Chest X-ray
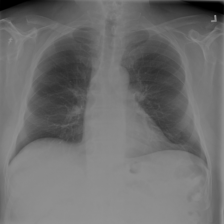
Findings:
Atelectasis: negative
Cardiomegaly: negative
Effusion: negative
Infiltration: negative
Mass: negative
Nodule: negative
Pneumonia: negative
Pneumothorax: negative
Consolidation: negative
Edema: negative
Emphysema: negative
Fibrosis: negative
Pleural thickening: negative
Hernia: negative